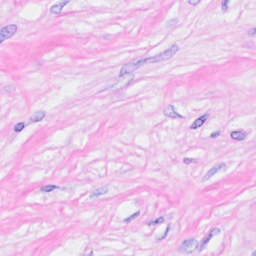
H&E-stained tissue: Breast